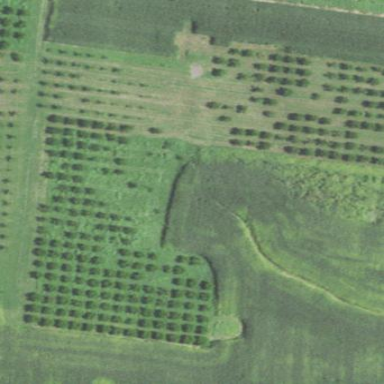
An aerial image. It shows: Orchard.